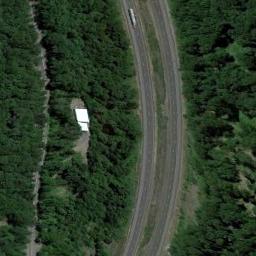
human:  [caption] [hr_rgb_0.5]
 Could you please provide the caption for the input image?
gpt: There was only one car on the motorway .

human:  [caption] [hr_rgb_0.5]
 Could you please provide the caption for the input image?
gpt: A straight freeway and a small road go through the forest with many dark green trees .

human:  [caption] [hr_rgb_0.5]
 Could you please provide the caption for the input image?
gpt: The freeway is surrounded by a large green forest, There is a car on the freeway, A building in the forest .

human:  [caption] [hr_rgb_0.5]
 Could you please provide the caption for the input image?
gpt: The freeway goes through the forest with a car .

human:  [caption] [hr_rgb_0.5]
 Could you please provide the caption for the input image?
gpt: There are many green trees and a white building beside the freeway .